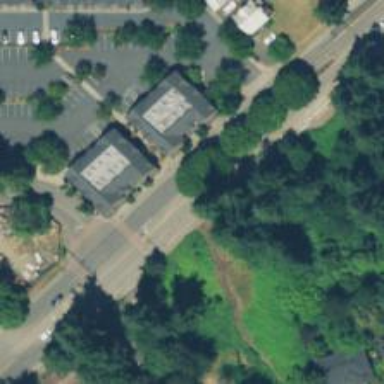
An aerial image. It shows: Primary highway with sidewalk on the left.